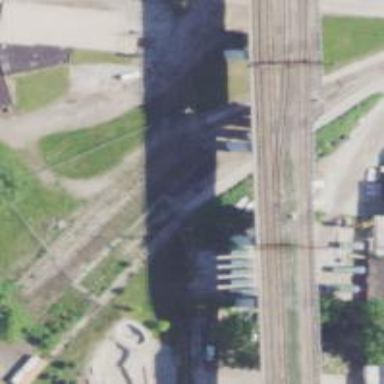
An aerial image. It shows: Disused railway spur.